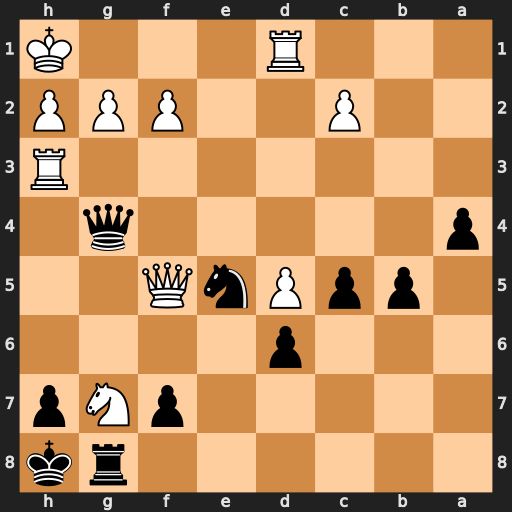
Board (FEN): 6rk/5pNp/3p4/1ppPnQ2/p5q1/7R/2P2PPP/3R3K
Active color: b
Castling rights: -
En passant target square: -
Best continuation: Qxd1#